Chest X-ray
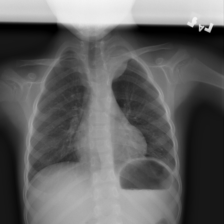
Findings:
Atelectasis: positive
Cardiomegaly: negative
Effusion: negative
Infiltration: negative
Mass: positive
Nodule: negative
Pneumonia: positive
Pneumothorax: negative
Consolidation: negative
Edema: negative
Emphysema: negative
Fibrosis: negative
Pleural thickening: negative
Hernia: negative